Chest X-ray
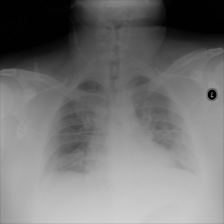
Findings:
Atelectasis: negative
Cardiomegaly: negative
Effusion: negative
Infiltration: negative
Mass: negative
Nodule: negative
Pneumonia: negative
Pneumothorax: negative
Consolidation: negative
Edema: negative
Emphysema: negative
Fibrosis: negative
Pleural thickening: negative
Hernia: negative